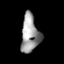
Tissue: prostate
Cell type: T cells
Senescence score: 0.742
Nuclear area (px): 660
Mean DAPI intensity: 154.792